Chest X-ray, PA view. Patient: 80 years old, sex F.
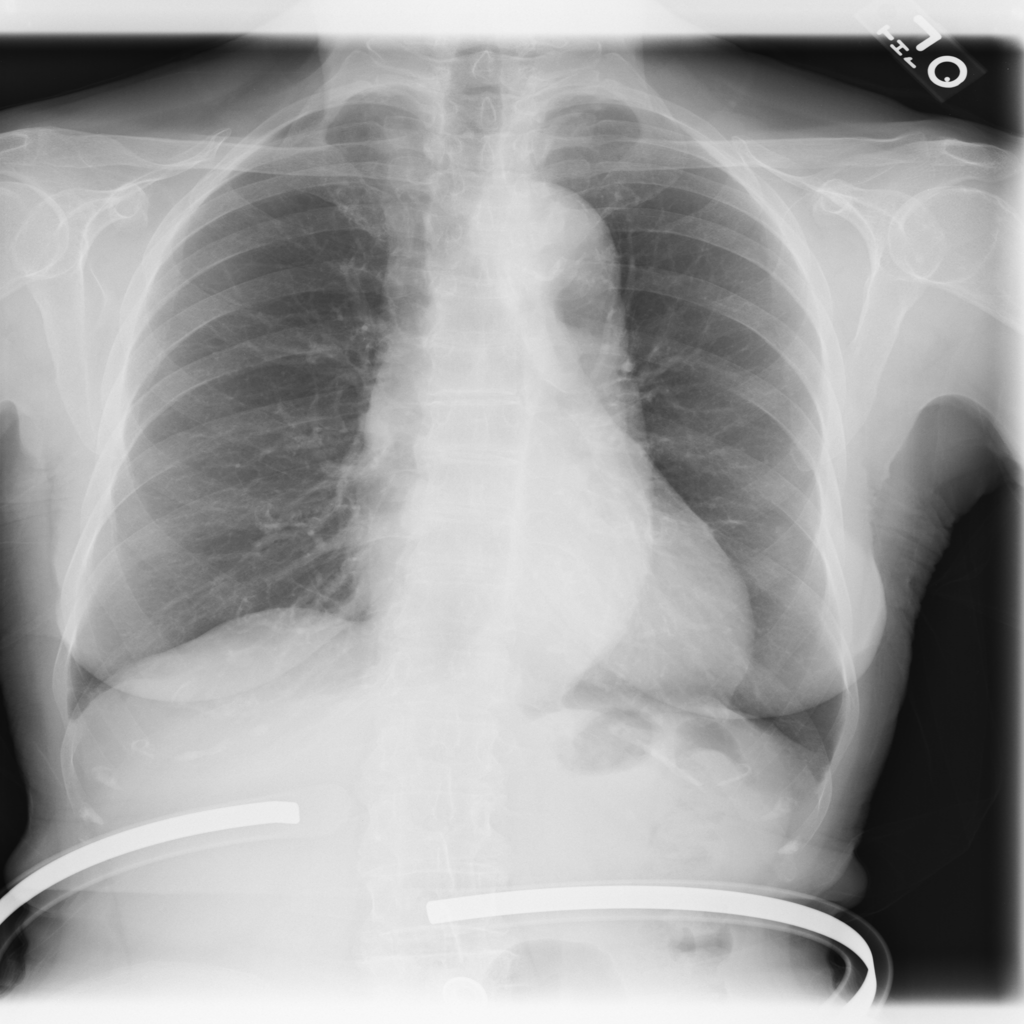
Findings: No Finding